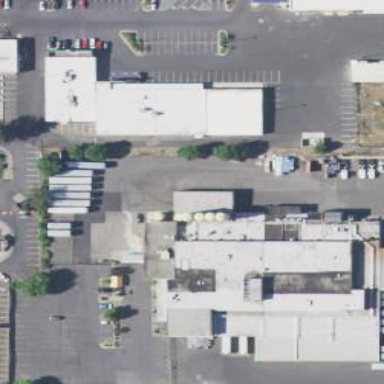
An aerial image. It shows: Industrial building.